Question: I have a pretty simple Stata dataset that I am trying to plot as a bar graph:
'''
clear
input group acc_count
1 2529
2 530
3 437
end
'''
However, the bars are offset for some reason while I would like them equally spaced and centered:

Note that I first used the 'separate' command because group '2' is of interest and I wanted it colored differently from the other two groups:
'''
separate acc_count, by(Group==2)
graph bar (mean) acc_count0 acc_count1, over(Group) graphregion(color(white)) legend(off)
'''
How can I fix this?
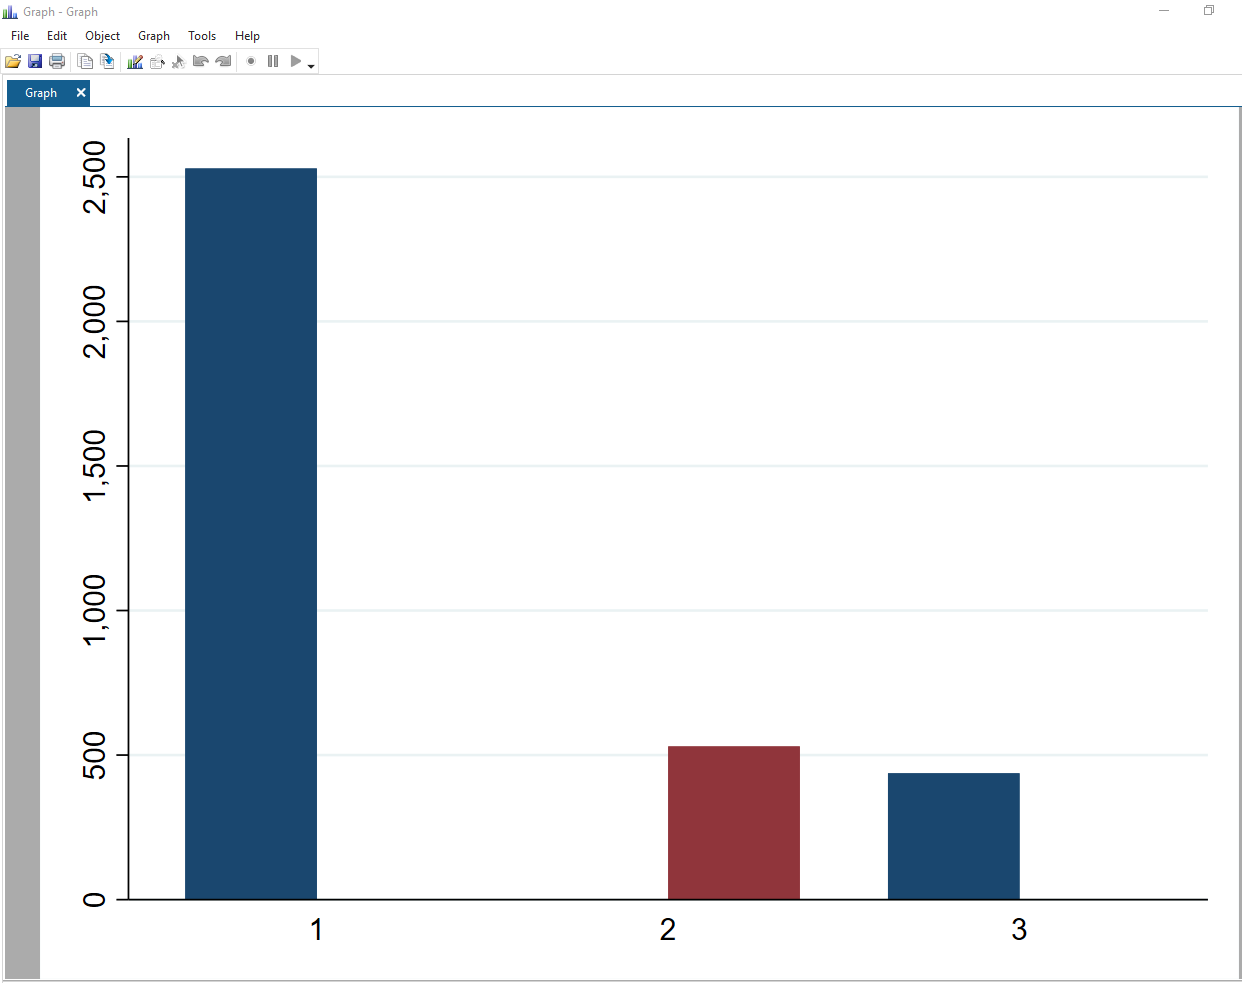
Answer: You can use the 'graph twoway bar' command instead:
'''
twoway (bar acc_count group, barwidth(0.2) base(0) graphregion(color(white))) ///
(bar acc_count group if group == 2, color(red) barwidth(0.2) xlabel(#3) legend(off))
'''
If you insist on using the 'separate' command first, the syntax of 'twoway bar' should be as follows:
'''
twoway bar acc_count? group, color(navy red) ///
barwidth(0.2 0.2) ///
base(0) ///
xlabel(#3) ///
graphregion(color(white)) ///
legend(off)
'''
The result in both cases is the same:
<URL>